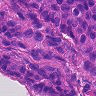
Metastatic tissue present: yes